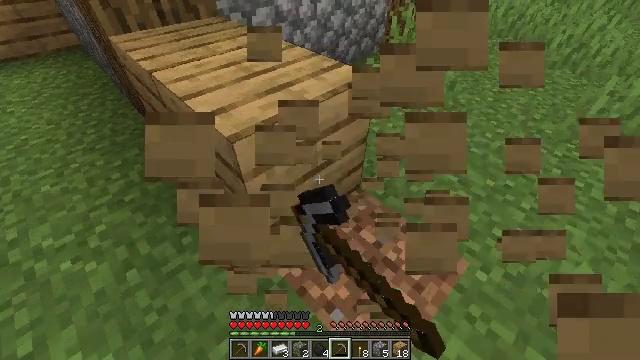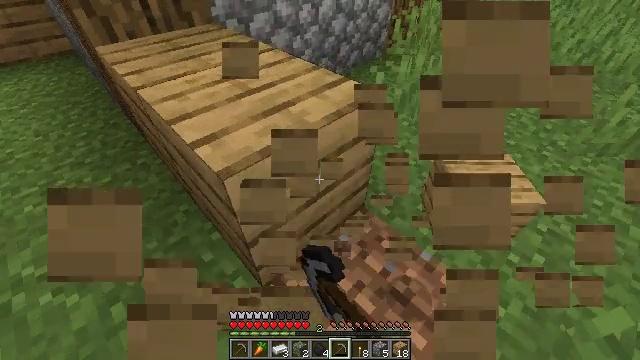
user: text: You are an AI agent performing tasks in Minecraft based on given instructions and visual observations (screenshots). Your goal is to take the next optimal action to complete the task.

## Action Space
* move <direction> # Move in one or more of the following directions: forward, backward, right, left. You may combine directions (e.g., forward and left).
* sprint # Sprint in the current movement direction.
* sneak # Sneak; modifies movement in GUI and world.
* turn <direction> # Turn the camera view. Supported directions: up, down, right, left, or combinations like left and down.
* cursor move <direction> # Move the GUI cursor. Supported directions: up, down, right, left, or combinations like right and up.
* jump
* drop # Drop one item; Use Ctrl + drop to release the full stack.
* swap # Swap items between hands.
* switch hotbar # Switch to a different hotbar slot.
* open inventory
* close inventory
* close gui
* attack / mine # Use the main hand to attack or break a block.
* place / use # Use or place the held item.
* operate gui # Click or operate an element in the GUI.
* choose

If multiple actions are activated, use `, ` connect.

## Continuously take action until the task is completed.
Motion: motion action
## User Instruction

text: Retrieve oak planks from the wooden block.
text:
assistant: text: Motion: move forward, attack / mine
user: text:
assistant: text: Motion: attack / mine